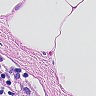
Metastatic tissue present: no